Field crop: maize
Growth stage: 2
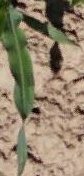
Species: maize